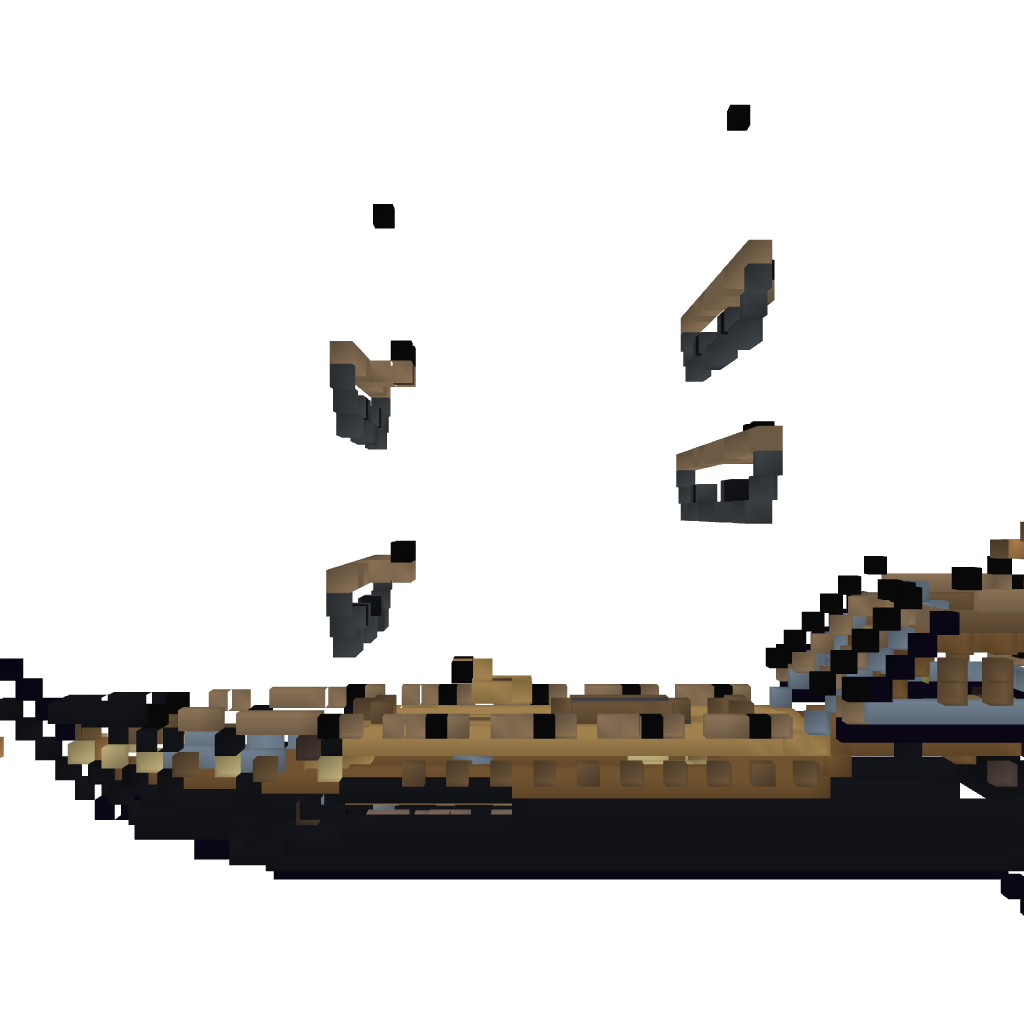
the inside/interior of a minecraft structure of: AxiumSA